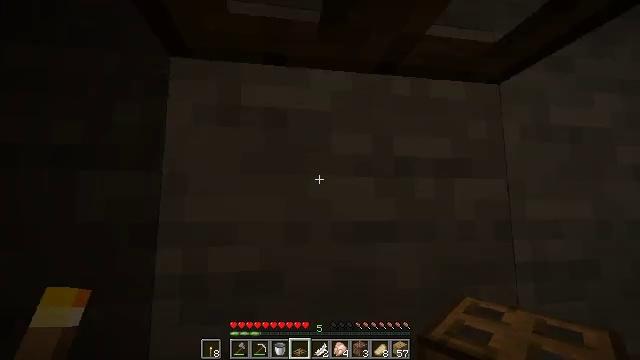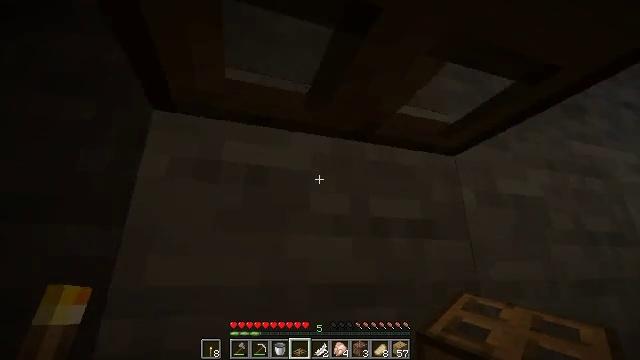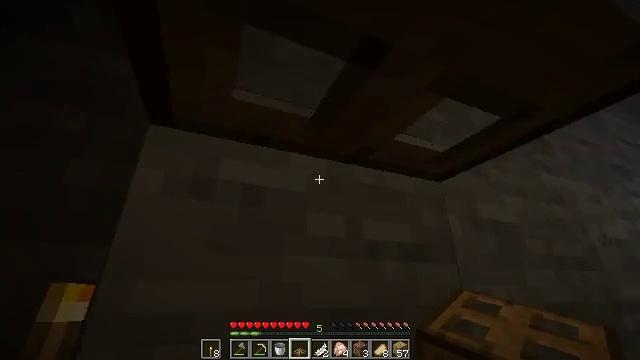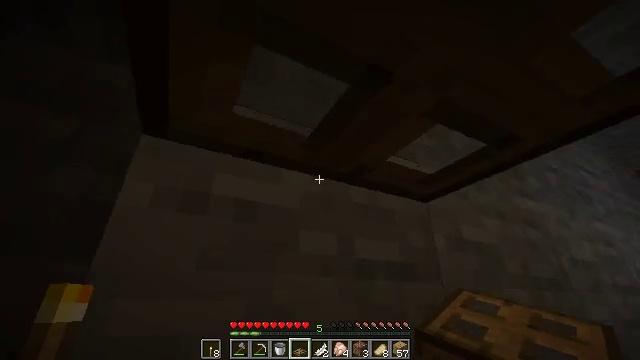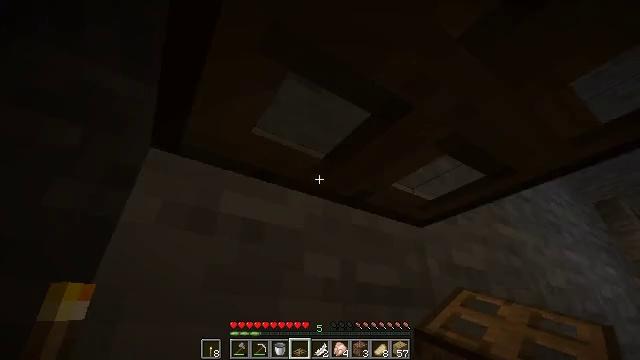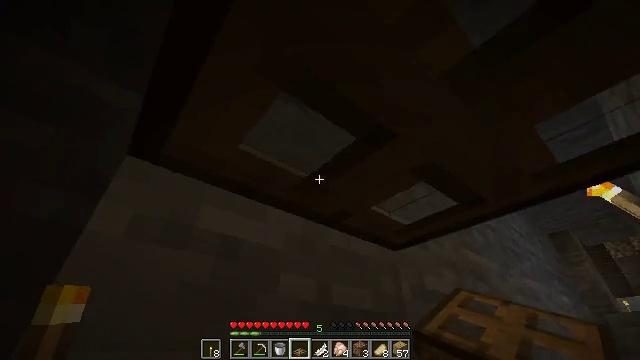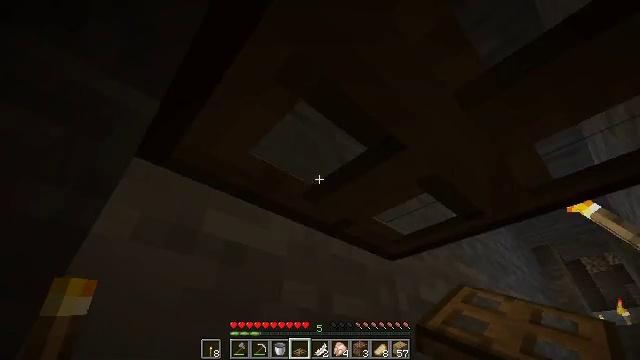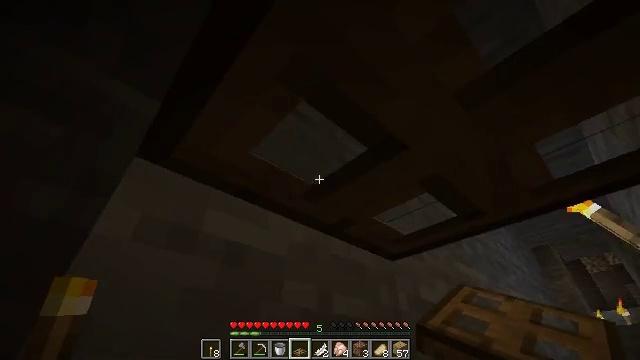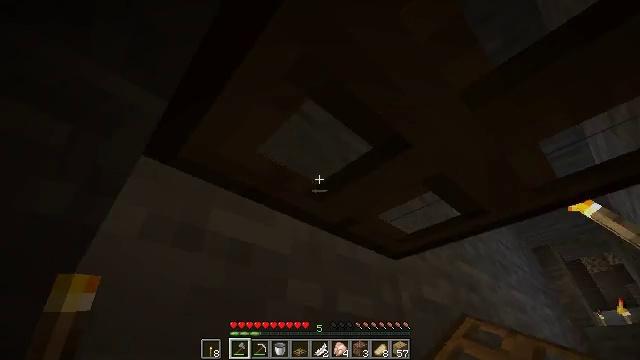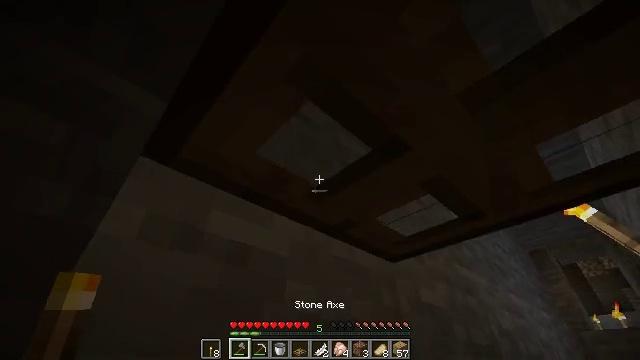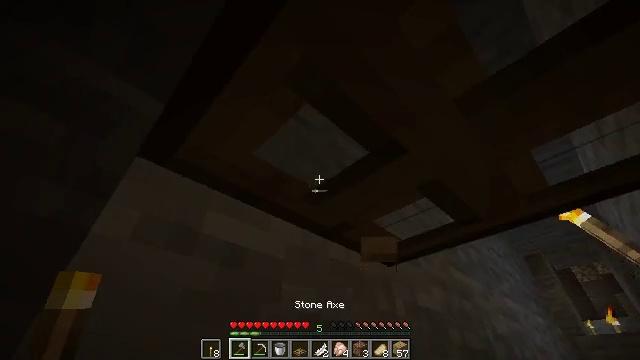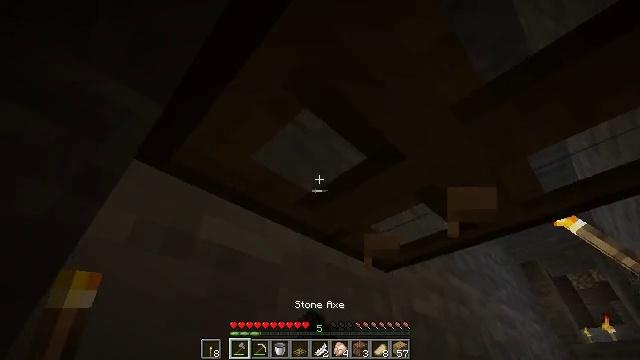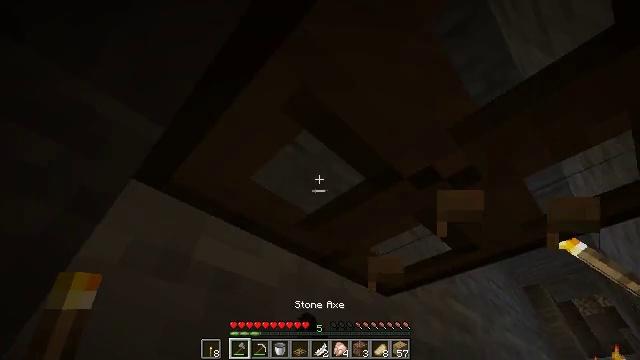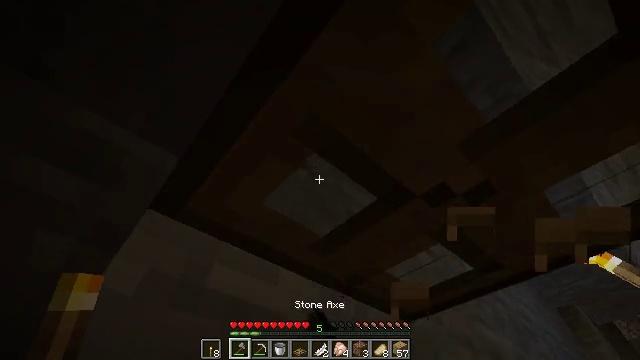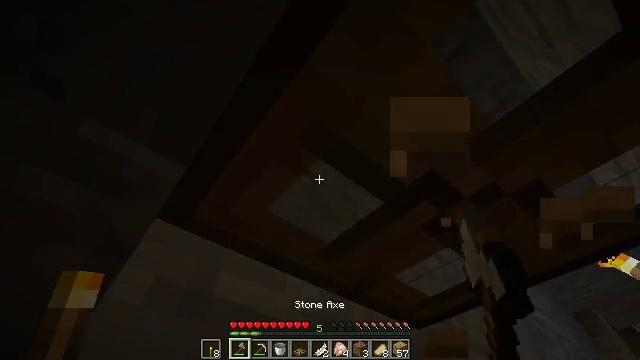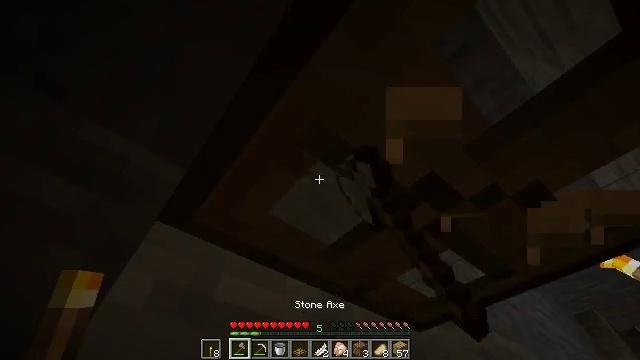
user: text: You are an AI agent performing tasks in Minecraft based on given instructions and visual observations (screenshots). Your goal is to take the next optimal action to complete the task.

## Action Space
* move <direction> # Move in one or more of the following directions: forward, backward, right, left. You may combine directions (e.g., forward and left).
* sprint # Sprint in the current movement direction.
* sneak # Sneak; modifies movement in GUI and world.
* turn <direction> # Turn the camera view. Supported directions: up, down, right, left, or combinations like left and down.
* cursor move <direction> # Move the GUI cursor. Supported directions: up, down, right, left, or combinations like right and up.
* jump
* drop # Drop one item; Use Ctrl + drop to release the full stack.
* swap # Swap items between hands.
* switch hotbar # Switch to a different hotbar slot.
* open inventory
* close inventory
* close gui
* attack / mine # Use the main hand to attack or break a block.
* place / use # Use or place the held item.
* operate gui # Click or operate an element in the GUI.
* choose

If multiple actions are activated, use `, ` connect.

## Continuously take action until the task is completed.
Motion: motion action
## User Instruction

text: Attack the oak trapdoor to recycle it.
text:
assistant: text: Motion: move left, turn right and up
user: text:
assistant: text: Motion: move left, turn right and up
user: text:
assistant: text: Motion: move left, turn right and up
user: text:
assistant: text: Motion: move left, turn right and up
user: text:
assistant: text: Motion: turn right and up
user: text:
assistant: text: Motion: turn right and up
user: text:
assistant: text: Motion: no_op
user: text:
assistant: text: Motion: switch to hotbar 1
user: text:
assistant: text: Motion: switch to hotbar 1
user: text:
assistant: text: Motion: attack / mine, switch to hotbar 1
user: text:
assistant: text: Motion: turn up, attack / mine
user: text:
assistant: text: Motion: turn up, attack / mine
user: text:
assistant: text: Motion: turn left and up, attack / mine
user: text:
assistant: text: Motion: turn left and up, attack / mine
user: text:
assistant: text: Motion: attack / mine
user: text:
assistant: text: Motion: attack / mine
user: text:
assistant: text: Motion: attack / mine
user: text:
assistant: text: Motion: turn up, attack / mine
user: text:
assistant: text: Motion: attack / mine
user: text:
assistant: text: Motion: attack / mine
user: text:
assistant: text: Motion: attack / mine
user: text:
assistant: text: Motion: attack / mine
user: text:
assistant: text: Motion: turn left and up, attack / mine
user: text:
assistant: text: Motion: turn left and up, attack / mine
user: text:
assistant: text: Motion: attack / mine
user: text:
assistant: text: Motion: attack / mine
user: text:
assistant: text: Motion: attack / mine
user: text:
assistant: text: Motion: attack / mine
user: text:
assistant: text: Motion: attack / mine
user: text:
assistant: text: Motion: attack / mine